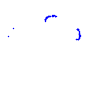
Particle: proton